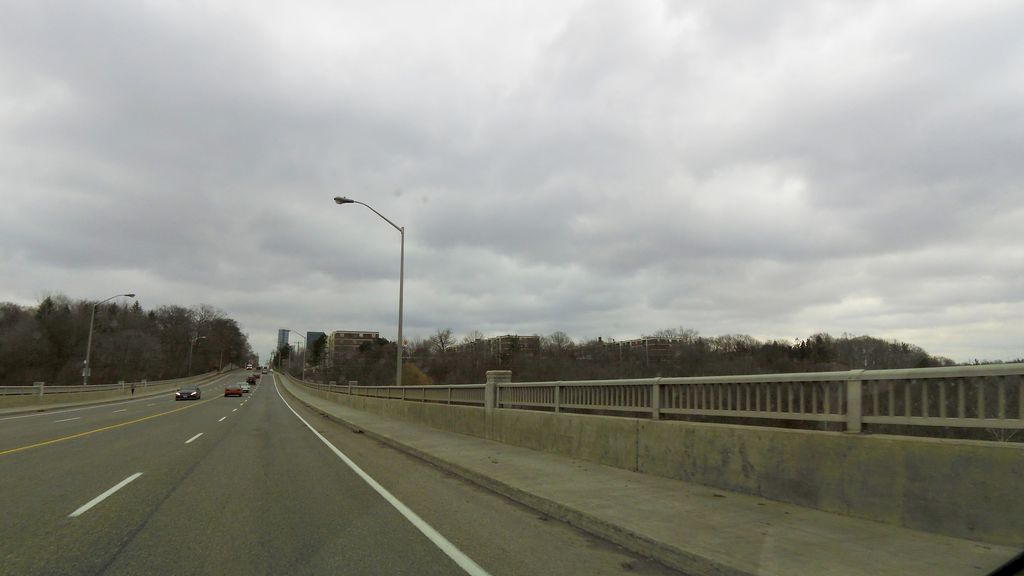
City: toronto